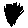
Label: tree